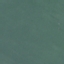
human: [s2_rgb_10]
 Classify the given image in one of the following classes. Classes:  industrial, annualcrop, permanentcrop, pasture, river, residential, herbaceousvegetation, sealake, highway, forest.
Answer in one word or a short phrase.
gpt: SeaLake